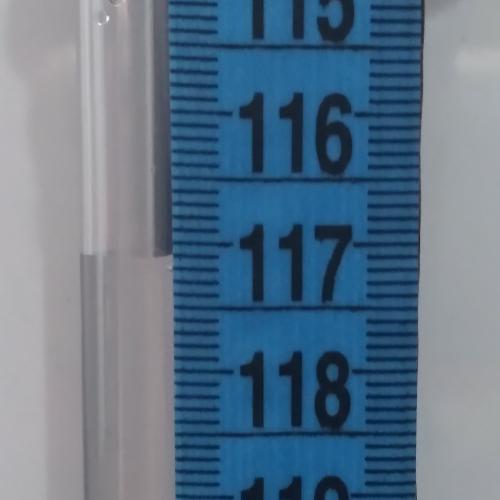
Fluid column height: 117.1 cm